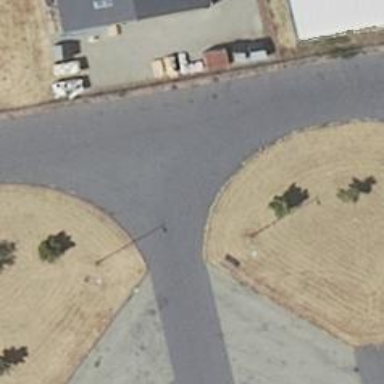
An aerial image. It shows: Asphalt parking aisle road for service vehicles.